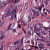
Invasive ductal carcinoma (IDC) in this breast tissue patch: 1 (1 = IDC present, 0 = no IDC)